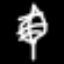
Label: leaf